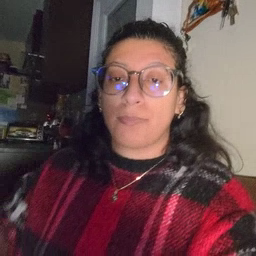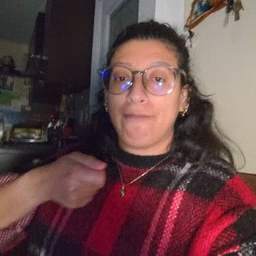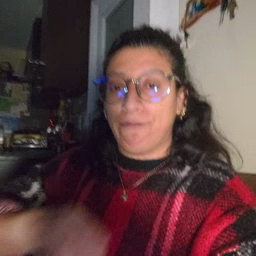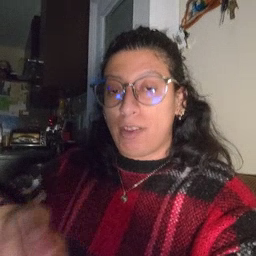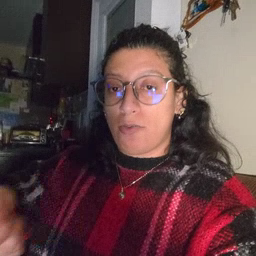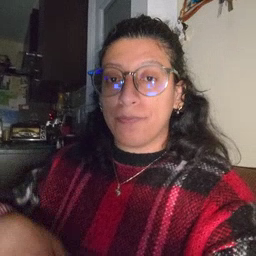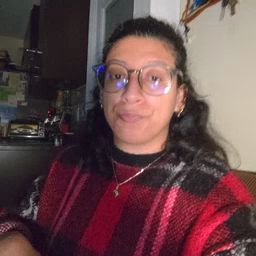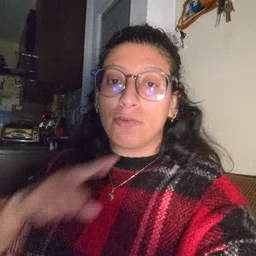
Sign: vacuum